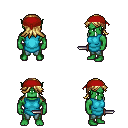
a pixel art fantasy rpg character, male body template, orc, green skin, teal tunic, teal pants, blonde loose hair, red bandana, dagger, four views (front, back, left, right), 2x2 character sprite sheet, small pixel art, hard edges, no anti-aliasing